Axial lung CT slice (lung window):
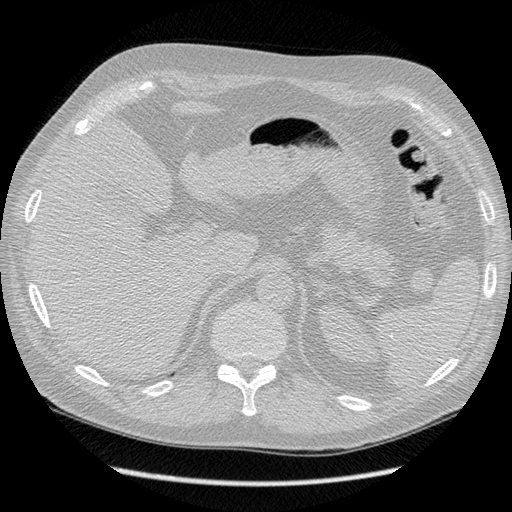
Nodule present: no